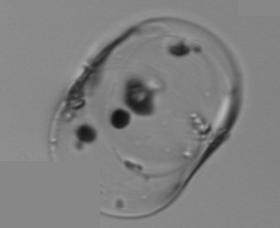
Label: Guinardia_flaccida